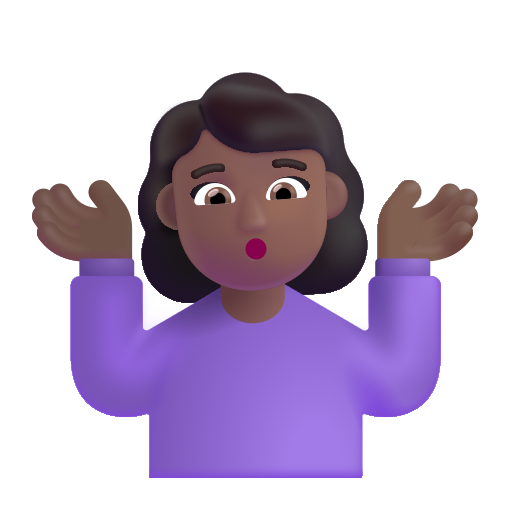
woman shrugging color  dark